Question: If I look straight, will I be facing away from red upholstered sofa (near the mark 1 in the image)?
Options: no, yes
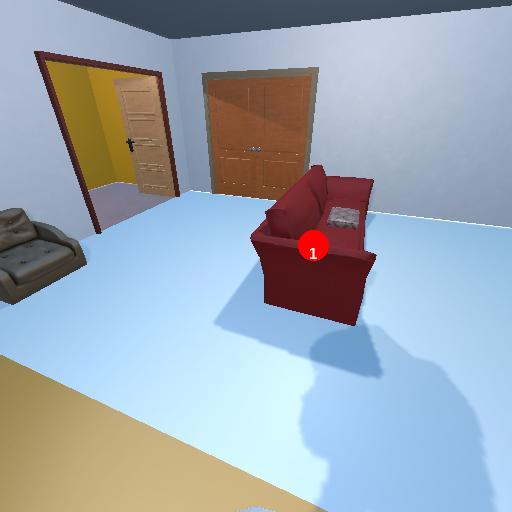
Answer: no